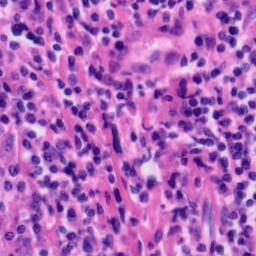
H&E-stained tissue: Tonsil